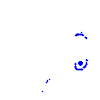
Particle: electron